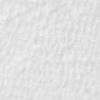
Label: no_change